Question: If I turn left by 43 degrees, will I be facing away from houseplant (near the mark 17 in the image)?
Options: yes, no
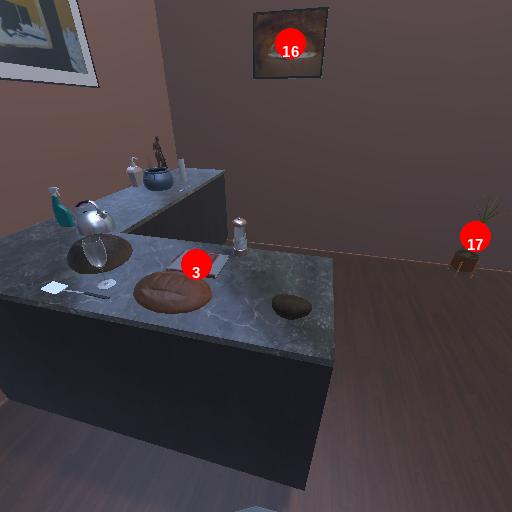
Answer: yes